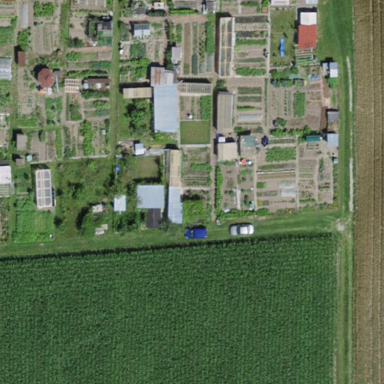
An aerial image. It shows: Area designated for allotments.